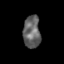
Tissue: skin
Cell type: Epithelial cells
Senescence score: 0.2812
Nuclear area (px): 542
Mean DAPI intensity: 99.559